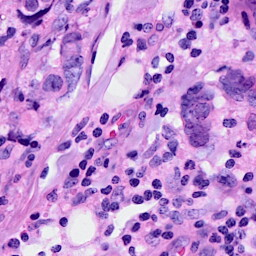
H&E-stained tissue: Breast